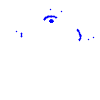
Particle: proton